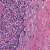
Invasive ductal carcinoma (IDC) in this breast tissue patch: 1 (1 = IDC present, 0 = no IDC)